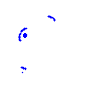
Particle: electron